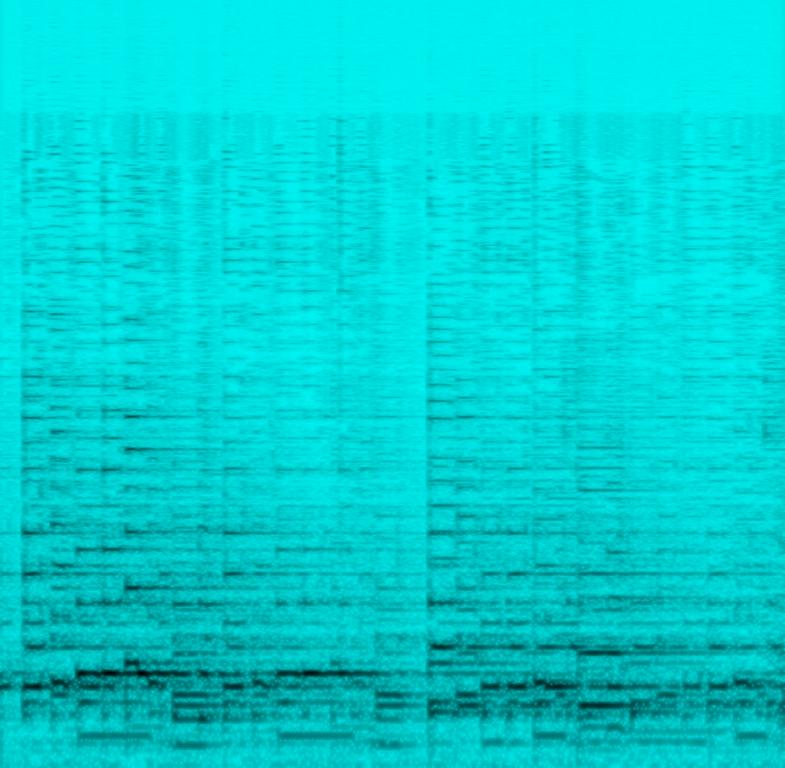
This audio contains someone playing a classical melody on an acoustic guitar using fingerstyle. This audio is full of reverb. This song may be playing at a talent show.